Question: I'm drawing part of the title bar in my WinForm applications. Is working Ok (placing the name of the company centered and in Orange)

This is the code to do that at the form code:
'''
using System.Runtime.InteropServices;
[DllImport("user32.dll")]
private static extern IntPtr GetWindowDC(IntPtr hWnd);
[DllImport("user32.dll")]
private static extern int ReleaseDC(IntPtr hWnd, IntPtr hDC);
private Rectangle PosicionTexto()
{
string sTexto = String.Format("{0} : {1}", this.Text, "Trevo I.T.");
sTexto = "Trevo I.T.";
Graphics oG = this.CreateGraphics();
SizeF oS = oG.MeasureString(sTexto, new Font("Tahoma", 8f, FontStyle.Bold));
Rectangle rect = new Rectangle();
rect.X = (this.Width/2) - (int)(oS.Width/2);
rect.Y = SystemInformation.FrameBorderSize.Height + 4;
rect.Width = (int)oS.Width;
rect.Height = SystemInformation.CaptionButtonSize.Height;
return rect;
}
private void DrawTitleBar(IntPtr hwnd)
{
// Obtenemos el Canvas a partir del DC de la ventana
IntPtr hdc = GetWindowDC(hwnd);
Graphics gBarra = Graphics.FromHdc(hdc);
Rectangle rect = PosicionTexto();
string sTexto = String.Format("{0} : {1}", this.Text, "Trevo I.T.");
sTexto = "Trevo I.T.";
gBarra.DrawString(sTexto, new Font("Tahoma", 8f, FontStyle.Bold), Brushes.Orange, new PointF(rect.X, rect.Y));
// Liberamos la memoria*/
gBarra.Flush();
ReleaseDC(hwnd, hdc);
}
protected override void WndProc(ref Message m)
{
switch (m.Msg)
{
case 0x000F: // WM_PAINT
case 0x0085: // WM_NCPAINT:
base.WndProc(ref m);
DrawTitleBar(m.HWnd);
break;
default:
// Invocamos a la funcion original
base.WndProc(ref m);
break;
}
}
'''
The issue is resizing the window. The text is not cleared and shown several times. Is there a way to "Refresh" the title bar before drawing my text?
Thanks in advance.
Almost solved. Added two more methods:
'''
// Rectangle of the title bar
private Rectangle TitleBarRectangle()
{
Rectangle rect = new Rectangle();
rect.X = 1 + SystemInformation.CaptionButtonSize.Width; // Avoid to draw over the icon
rect.Y = 1;
rect.Width = Width - (SystemInformation.CaptionButtonSize.Width * 4); // Avoid to draw over the buttons
rect.Height = SystemInformation.CaptionButtonSize.Height;
return rect;
}
// Draw a filled rectangle
private void ClearTitleBar(IntPtr hwnd)
{
// Obtenemos el Canvas a partir del DC de la ventana
IntPtr hdc = GetWindowDC(hwnd);
try
{
using (Graphics gBarra = Graphics.FromHdc(hdc))
{
Rectangle rect = TitleBarRectangle();
gBarra.FillRectangle(new SolidBrush(SystemColors.ActiveCaption), rect);
gBarra.Flush();
}
}
finally
{
ReleaseDC(hwnd, hdc);
}
}
'''
and modified one:
'''
protected override void WndProc(ref Message m)
{
switch (m.Msg)
{
case 0x0085: // WM_NCPAINT:
case 0x0005: // WM_SIZE
base.WndProc(ref m);
DrawTitleBar(m.HWnd);
break;
case 0x214: // WM_SIZING
base.WndProc(ref m);
ClearTitleBar(m.HWnd);
break;
default:
// Invocamos a la funcion original
base.WndProc(ref m);
break;
}
}
'''
By the way, the whole idea started from <URL>
Thanks Lars, Zach and of course, Jim. Your comments and answers put me on the way.
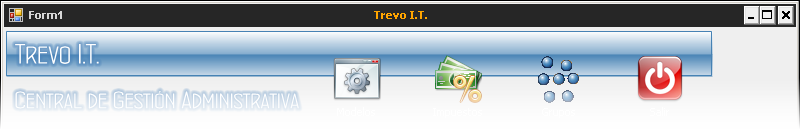
Answer: A simple solution is to call 'gBarra.FillRectangle' to fill the title bar with the background color before you draw the string.
Are you sure you need to do this in WM_PAINT? Seems like WM_NCPAINT would be enough.
I strongly recommend that you use 'try...finally' to ensure that the DC gets released. That is:
'''
private void DrawTitleBar(IntPtr hwnd)
{
// Obtenemos el Canvas a partir del DC de la ventana
IntPtr hdc = GetWindowDC(hwnd);
try
{
using (Graphics gBarra = Graphics.FromHdc(hdc))
{
Rectangle rect = PosicionTexto();
string sTexto = String.Format("{0} : {1}", this.Text, "Trevo I.T.");
sTexto = "Trevo I.T.";
gBarra.DrawString(sTexto, new Font("Tahoma", 8f, FontStyle.Bold), Brushes.Orange, new PointF(rect.X, rect.Y));
// Liberamos la memoria*/
gBarra.Flush();
}
}
finally
{
ReleaseDC(hwnd, hdc);
}
}
'''